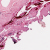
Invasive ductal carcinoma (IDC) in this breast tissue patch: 0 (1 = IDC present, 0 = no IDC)